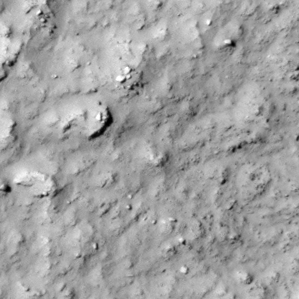
Label: non_frost